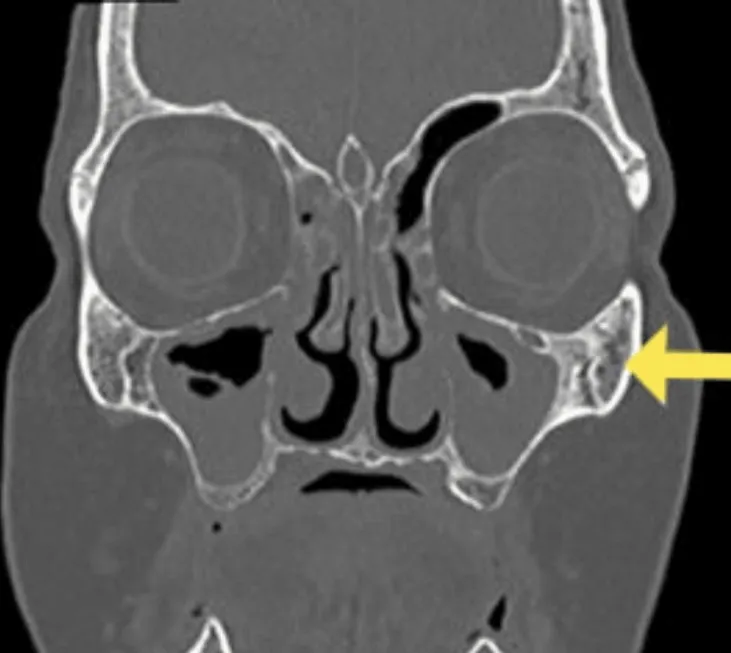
Computed tomography scan showing pan sinusitis.
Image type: radiology (ct)